Brain MRI, t1w sequence, axial 2D slice.
Patient: age 45, sex F, weight 95 kg, height 1.95 m
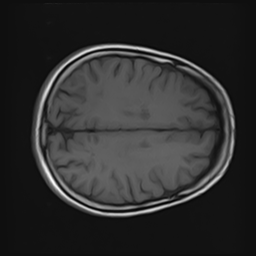